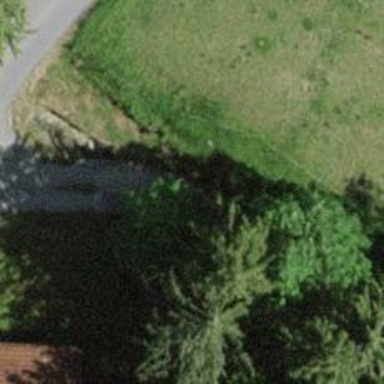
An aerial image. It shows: Track road with grade3 tracktype. The road has bridge.